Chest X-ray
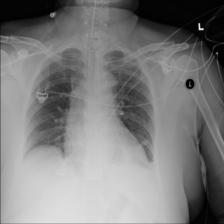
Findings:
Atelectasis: positive
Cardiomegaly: negative
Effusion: negative
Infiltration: positive
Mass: negative
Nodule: negative
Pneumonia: negative
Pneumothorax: negative
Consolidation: negative
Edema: negative
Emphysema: negative
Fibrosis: negative
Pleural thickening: negative
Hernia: negative